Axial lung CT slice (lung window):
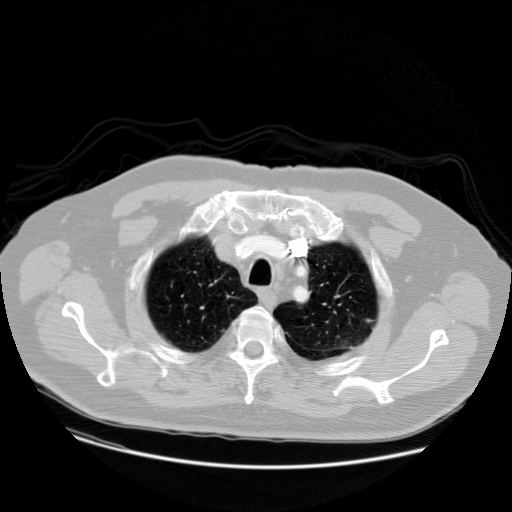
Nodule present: no